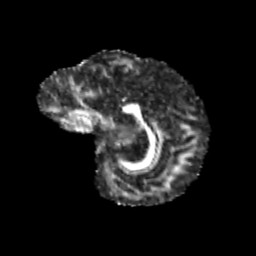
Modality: FA
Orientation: sagittal
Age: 11
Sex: male
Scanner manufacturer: siemens
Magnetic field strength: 3 T
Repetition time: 3.8 s
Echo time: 0.07 s